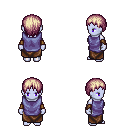
a pixel art fantasy rpg character, female body template, dark elf, purple skin, chain tabard jacket, robe skirt, white blonde plain hairstyle, cloth bracers, four views (front, back, left, right), 2x2 character sprite sheet, small pixel art, hard edges, no anti-aliasing